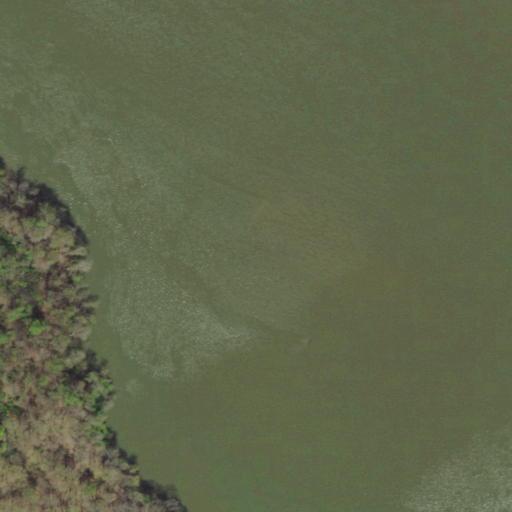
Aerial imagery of island in Tennessee named Little River Islands (historical) containing open water and deciduous forest